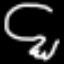
Label: frog